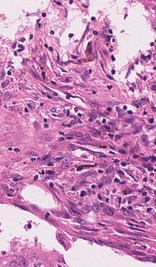
Tumor epithelial tissue: yes
Tumor-associated stroma tissue: yes
Normal tissue: no